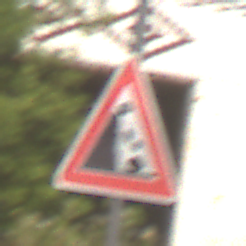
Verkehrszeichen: SteinschlagLinks
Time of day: MorningAfternoon
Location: Outdoor (Nature)
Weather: Clear
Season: Summer
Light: Natural